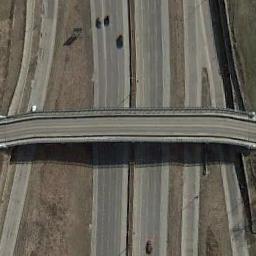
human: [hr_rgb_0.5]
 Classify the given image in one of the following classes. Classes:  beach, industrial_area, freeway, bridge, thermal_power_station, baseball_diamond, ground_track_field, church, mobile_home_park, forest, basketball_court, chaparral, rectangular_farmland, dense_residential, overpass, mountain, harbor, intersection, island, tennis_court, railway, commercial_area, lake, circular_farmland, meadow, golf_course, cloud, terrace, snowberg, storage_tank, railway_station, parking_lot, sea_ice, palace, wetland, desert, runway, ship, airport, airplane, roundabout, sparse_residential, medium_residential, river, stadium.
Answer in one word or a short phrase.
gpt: overpass